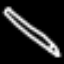
Label: pencil